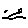
Label: moon